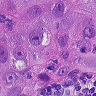
Metastatic tissue present: yes